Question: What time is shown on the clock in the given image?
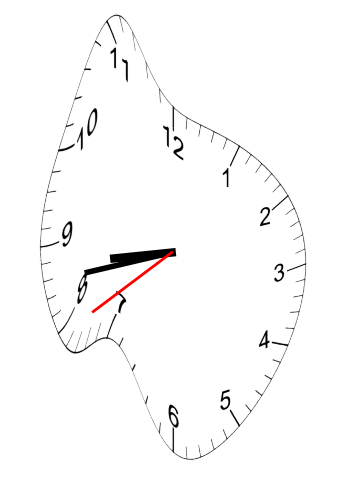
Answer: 08:42:39